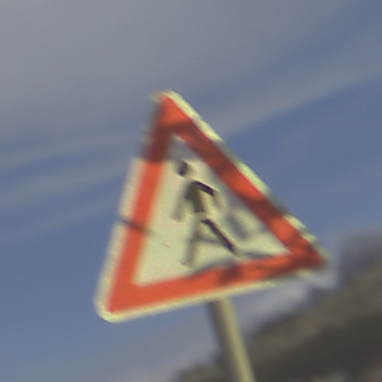
Verkehrszeichen: FussgaengerRechts
Umgebung: Outdoor, Suburban
Tageszeit: MorningAfternoon
Wetter: PartlyCloudy
Licht: Natural
Jahreszeit: NotSpecified
Kontrast: HighContrast